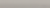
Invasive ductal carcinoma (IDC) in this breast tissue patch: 0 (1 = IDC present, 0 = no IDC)